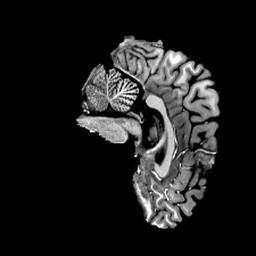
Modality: T1w
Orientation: sagittal
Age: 24
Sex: male
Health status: healthy
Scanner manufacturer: siemens
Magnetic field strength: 6.98 T
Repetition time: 6 s
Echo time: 0.00302 s